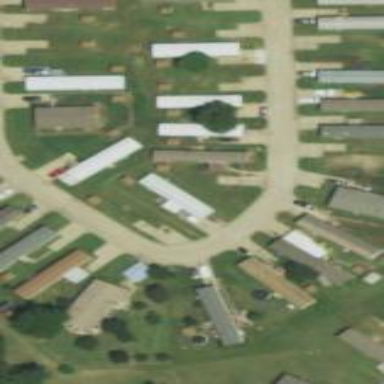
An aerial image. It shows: Residential area known as trailer park.